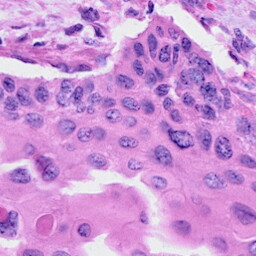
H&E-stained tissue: Cervix